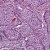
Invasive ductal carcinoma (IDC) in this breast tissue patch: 0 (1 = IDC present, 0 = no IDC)